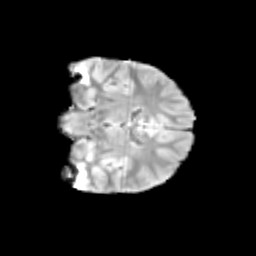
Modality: T2w
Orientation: coronal
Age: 12
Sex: male
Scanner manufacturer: siemens
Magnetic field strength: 3 T
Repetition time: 3.8 s
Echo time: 0.07 s